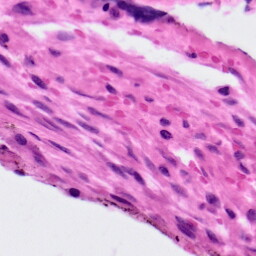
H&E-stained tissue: Ovarian